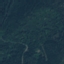
Land use / land cover: Forest